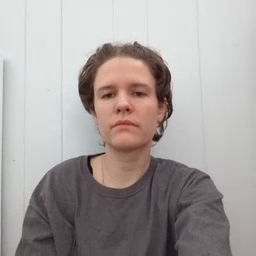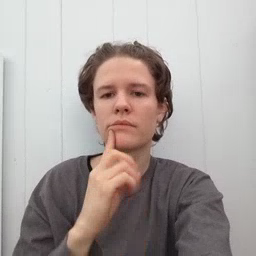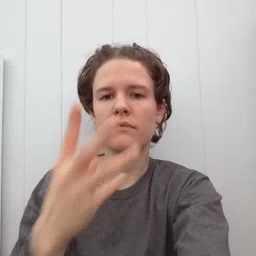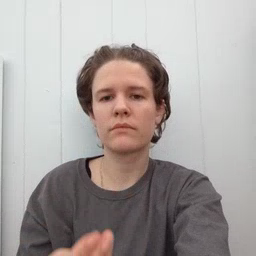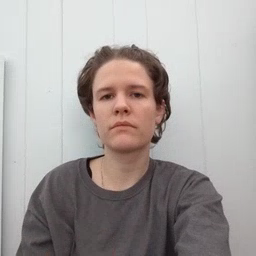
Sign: wet